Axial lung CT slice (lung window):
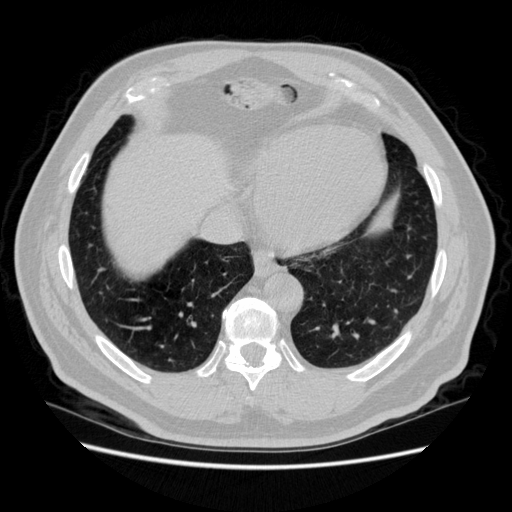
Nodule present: no